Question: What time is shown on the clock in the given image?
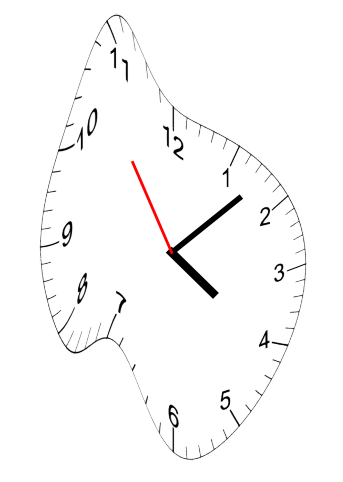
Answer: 04:07:54